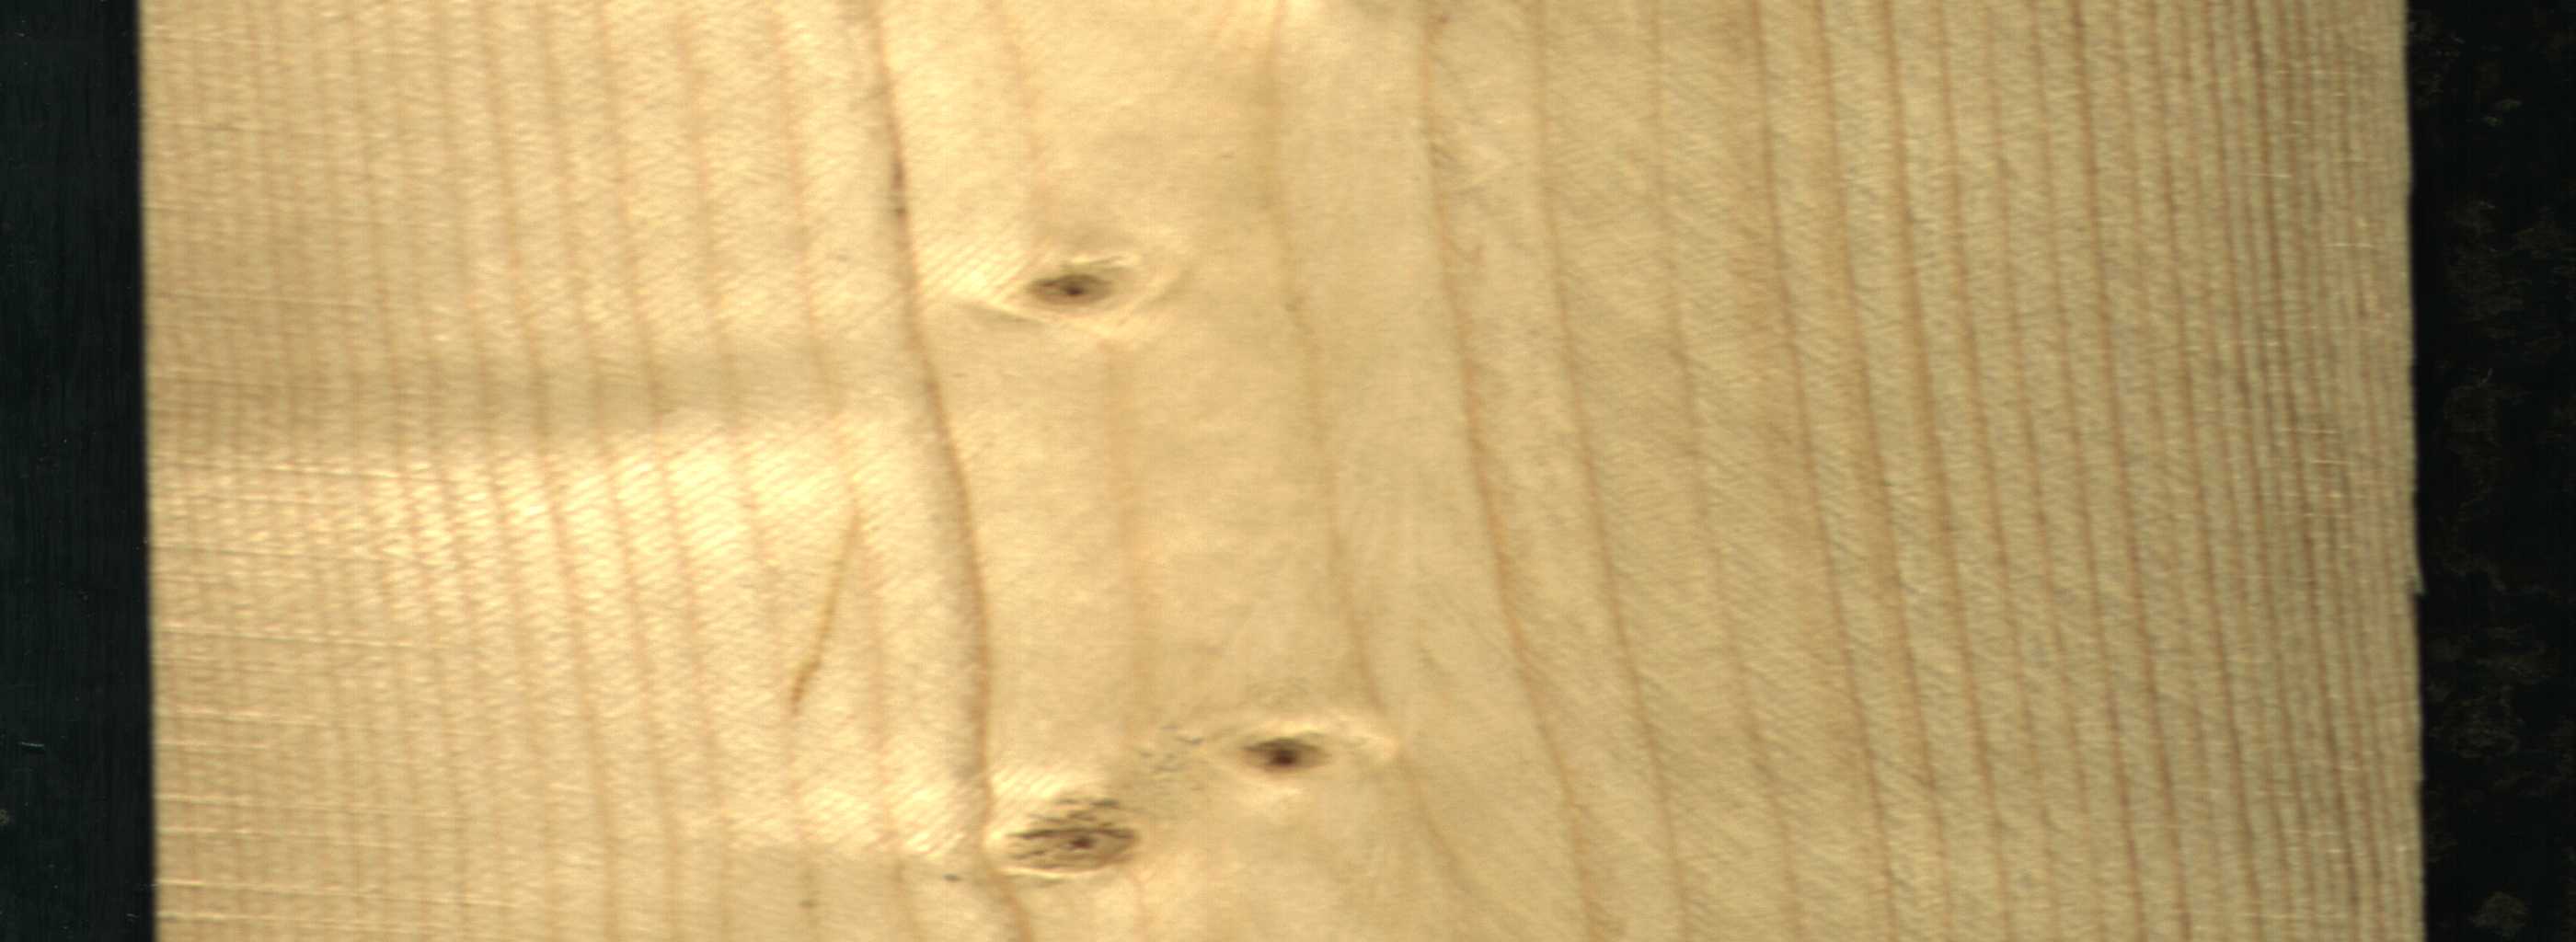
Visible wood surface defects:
Live_Knot
Live_Knot
Live_Knot